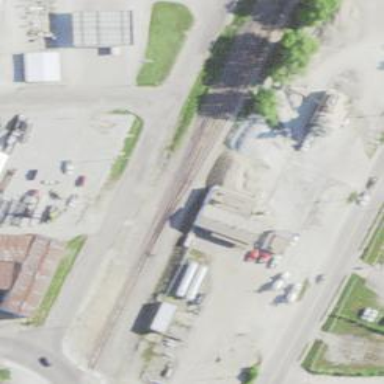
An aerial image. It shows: Railway siding with rails.